Question: I have div (.upload-drop-zone, yellow zone at screenshot) with another div (.dropzone-width, blue zone) inside.
'''
<div class="upload-drop-zone dz-clickable" id="drop-zone-600">
<div class="dropzone-width">600 PX</div>
</div>
'''

There is a javascript onclick event attached to .upload-drop-zone (when I click on it, it shows file chooser dialog). Event attached by third-party plugin, so I have no access to function which be called.
The problem is that if I make click on .dropzone-width, click event did not pass to .upload-drop-zone so nothing happens instead of showing file chooser dialog. What can I do to fix it?
P.S.: Sorry for bad english.
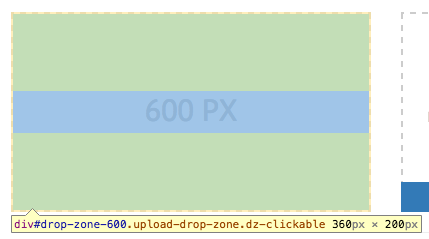
Answer: You can listen for a click in the inner div and fire the click on the outer div.
'''
$("#drop-zone-600").click(function (e) {
alert("hey");
});
$("#dzw").click(function (e) {
$("#drop-zone-600").onclick();
});
'''
'''
.upload-drop-zone {
width: 200px;
height: 200px;
border: 1px solid red;
background: darkred;
}
.dropzone-width {
width: 100px;
height: 100px;
border: 1px solid green;
background: lightgreen;
}
'''
'''
<script src="https://ajax.googleapis.com/ajax/libs/jquery/2.1.1/jquery.min.js"></script>
<div class="upload-drop-zone dz-clickable" id="drop-zone-600">
<div id ="dzw" class="dropzone-width">600 PX</div>
</div>
'''
Despite the fact that the alert function is inside the click event listener of the '#drop-zone-600' div, you can see the alert by clicking any of the divs.